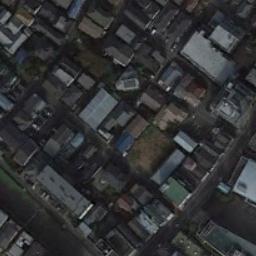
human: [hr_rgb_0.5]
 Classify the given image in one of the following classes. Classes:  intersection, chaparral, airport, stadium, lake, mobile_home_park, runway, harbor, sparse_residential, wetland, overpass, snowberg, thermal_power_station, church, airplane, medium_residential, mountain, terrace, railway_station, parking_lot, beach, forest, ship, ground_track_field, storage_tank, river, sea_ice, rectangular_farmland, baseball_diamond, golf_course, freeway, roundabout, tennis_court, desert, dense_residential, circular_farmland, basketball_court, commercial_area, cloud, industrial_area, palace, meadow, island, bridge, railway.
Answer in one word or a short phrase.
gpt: dense_residential